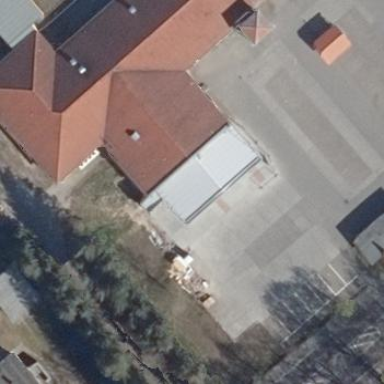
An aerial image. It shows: Fast food restaurant building.